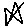
Label: star